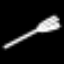
Label: fork